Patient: sex M, age 25
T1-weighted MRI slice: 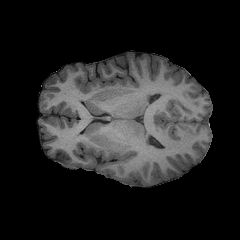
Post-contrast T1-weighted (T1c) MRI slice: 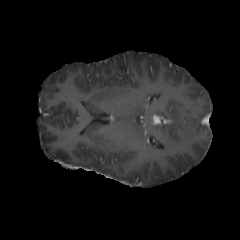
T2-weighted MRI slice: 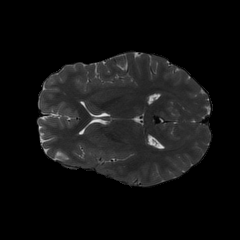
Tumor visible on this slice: no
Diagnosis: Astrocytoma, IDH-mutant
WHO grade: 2